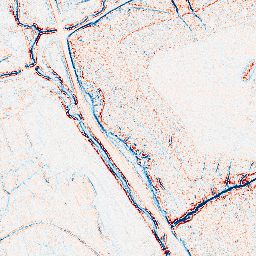
Category: edge_preserving
Decomposition family: bilateral
Decomposition parameters: d: 5
sigma_color: 50
sigma_space: 100
Upsampling method: sinc_hamming
Upsampling parameters: scale: 2
kernel_size: 8
Upsampling scale: 2